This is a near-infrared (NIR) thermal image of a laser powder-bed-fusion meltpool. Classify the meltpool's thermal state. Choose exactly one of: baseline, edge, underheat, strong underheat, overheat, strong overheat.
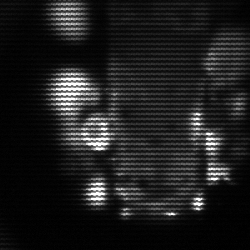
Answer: strong underheat